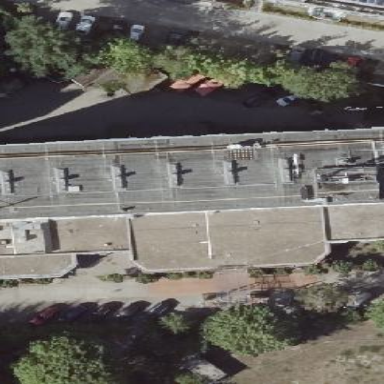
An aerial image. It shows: Part of building.